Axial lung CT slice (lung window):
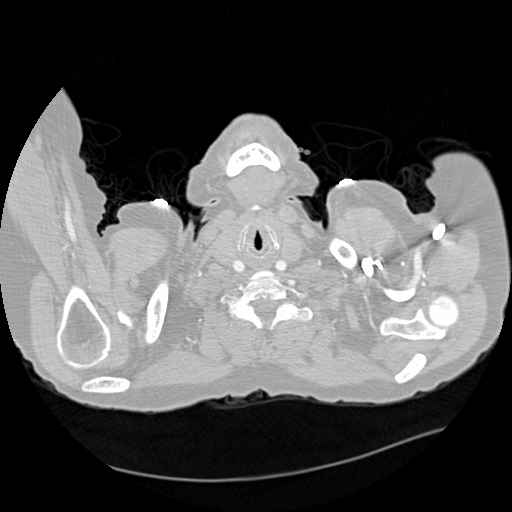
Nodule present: no